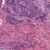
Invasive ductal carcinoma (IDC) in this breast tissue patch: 1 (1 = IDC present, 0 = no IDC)